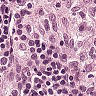
Metastatic tissue present: no